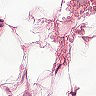
Metastatic tissue present: no